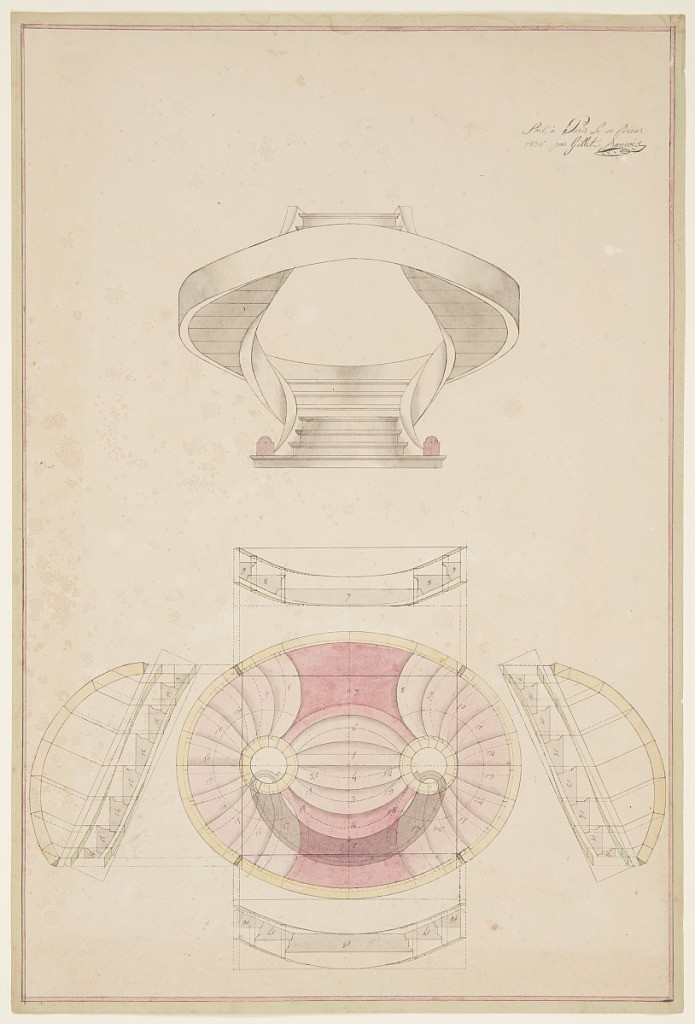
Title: Elevation and Plan for a Staircase Model in the English Style
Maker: Françoise Gillet, French, active 1830s
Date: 1836
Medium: Pen and black ink, brush and pink, yellow, and grey watercolor on cream wove paper
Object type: Drawing
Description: Sectional elevation (above) and plan (below) for a twenty step "English Style" spiral staircase. Starts as a single flight, and then splits into two curved sections before rejoining to form a single flight at the top.  Numbered annotations on each step.